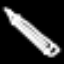
Label: pencil